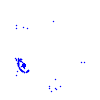
Particle: electron